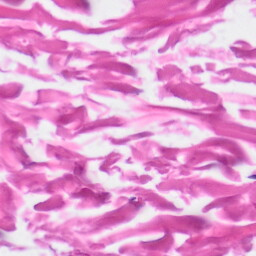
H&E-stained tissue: Skin